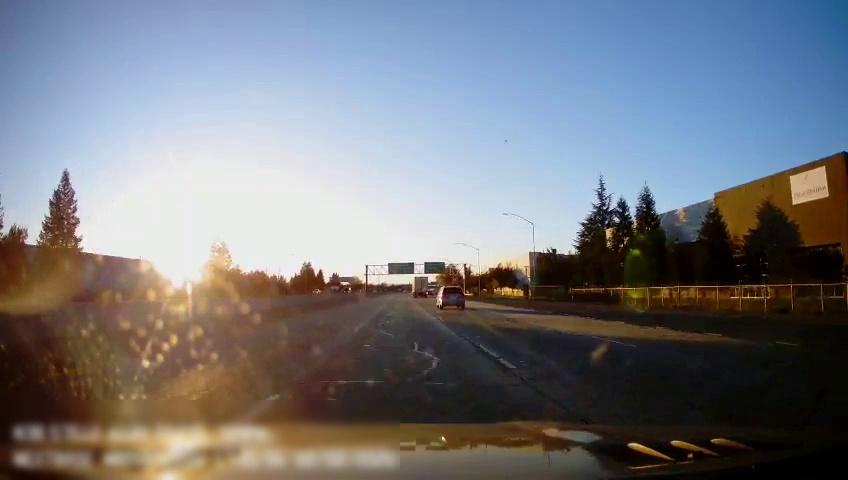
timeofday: Day
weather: Sunny
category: Drivable Space
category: Vehicles | Car
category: Vehicles | Truck
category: Lanes | Current Lane
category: Lanes | Alternate Lane
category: Lanes | Alternate Lane
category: Lanes | Alternate Lane
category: Traffic | Signs
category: Traffic | Signs